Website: macys
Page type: cross-sells
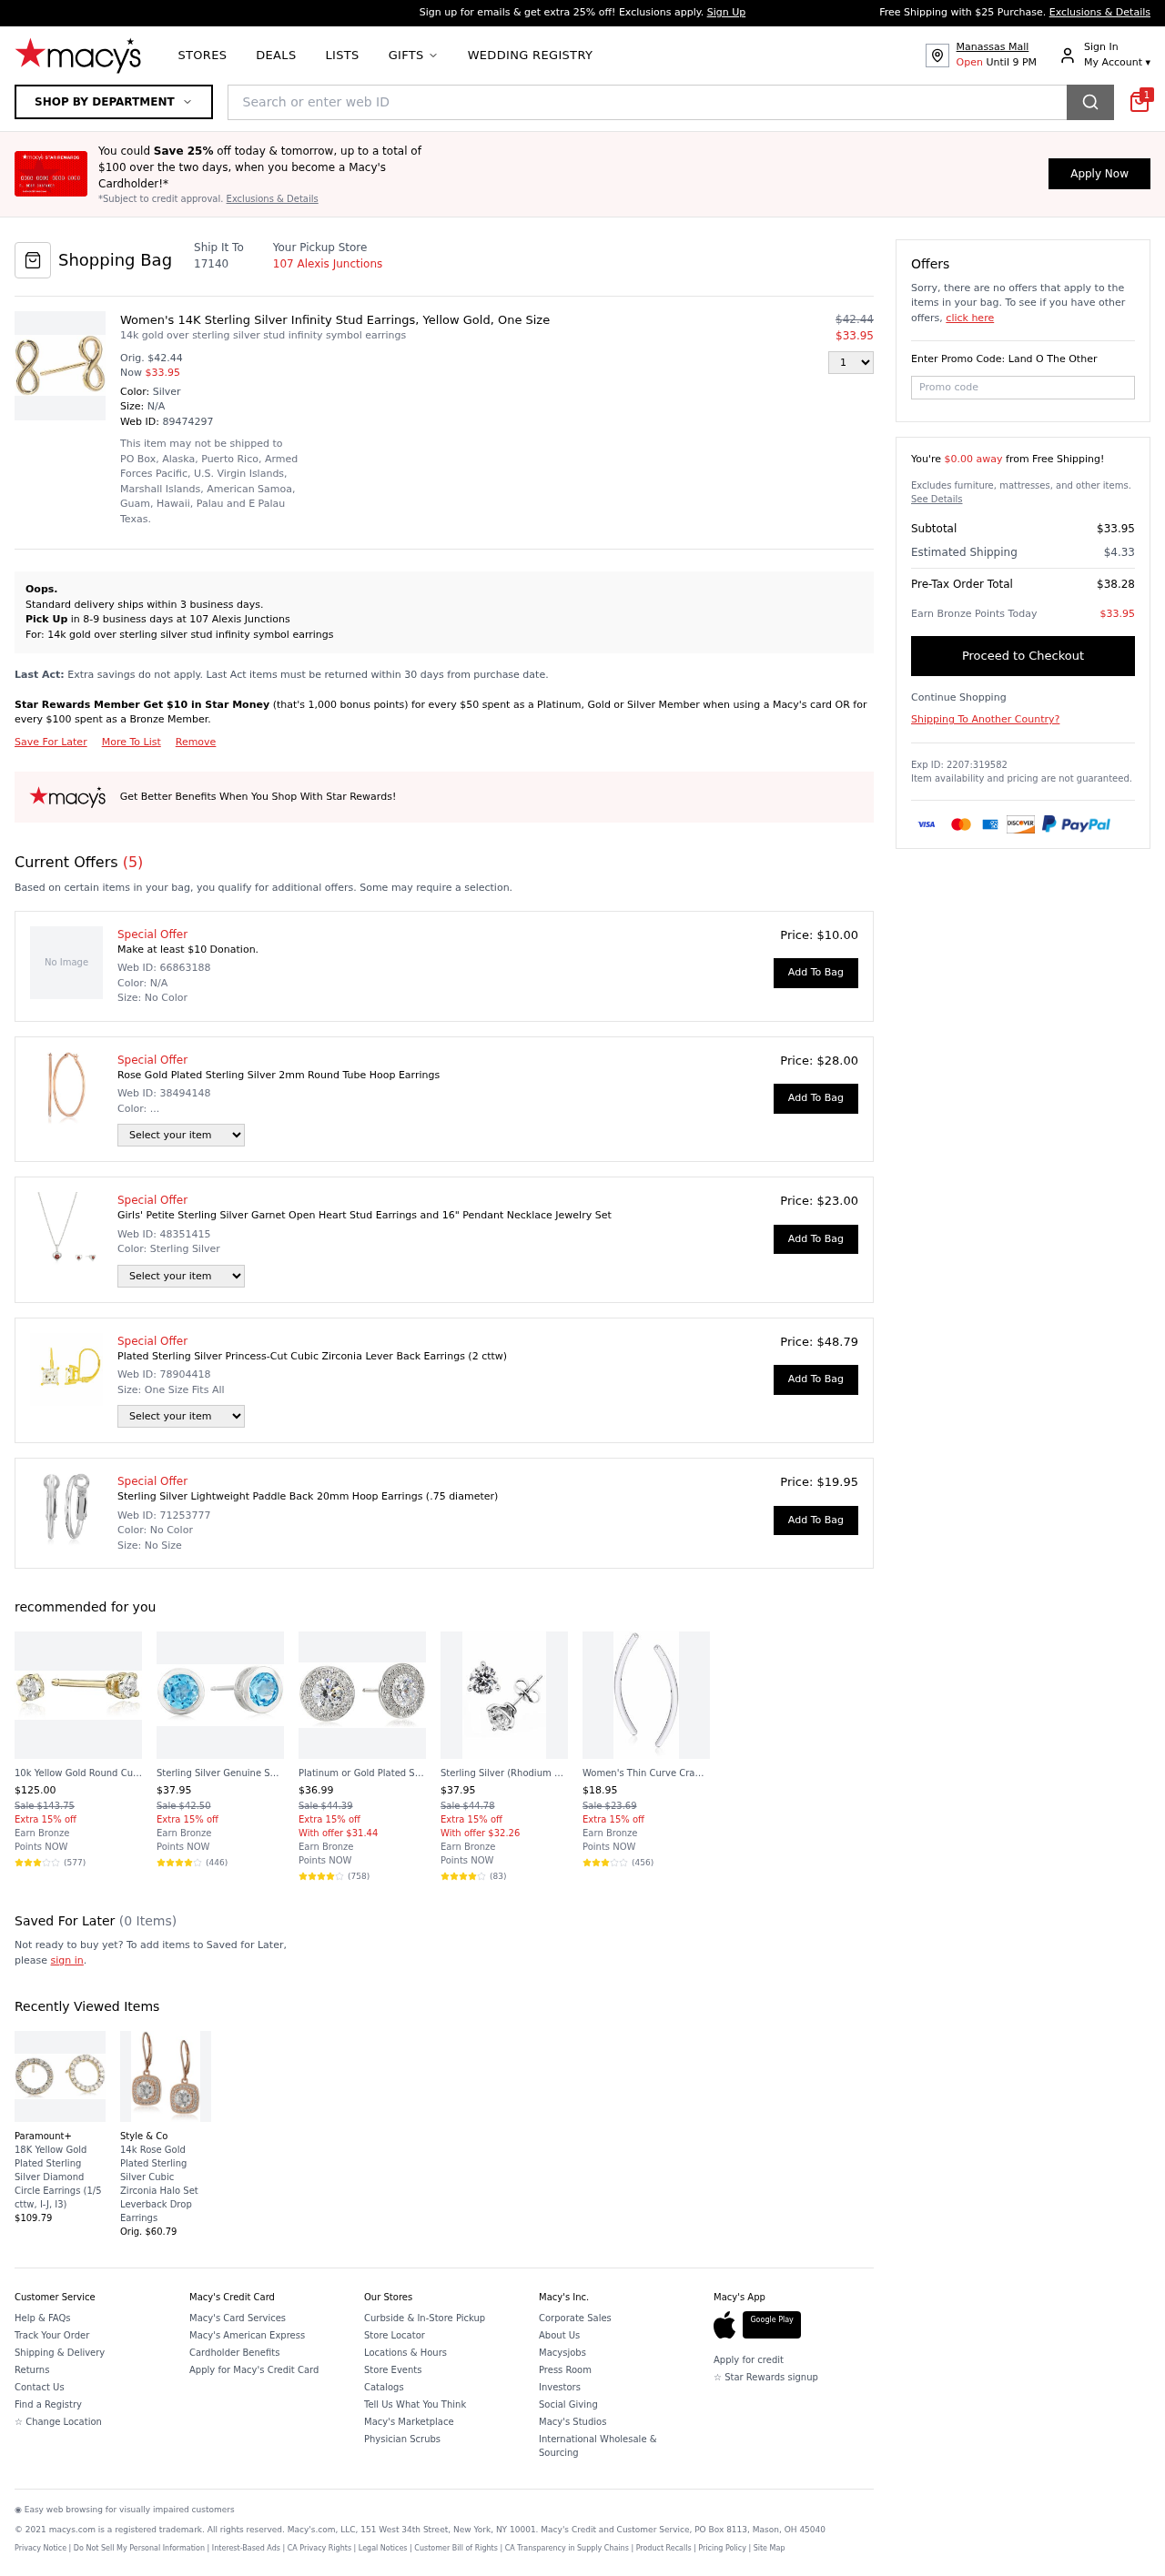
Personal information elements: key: PII_LOCATION1_STREET
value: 107 Alexis Junctions
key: PII_POSTCODE
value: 17140
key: PII_PROMO_CODE
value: VIP3459
Product elements: key: PRODUCT10_NAME
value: Women's Thin Curve Crawler Earrings , Sterling Silver, One Size
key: PRODUCT10_NUM_RATINGS
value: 456
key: PRODUCT10_PRICE
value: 18.95
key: PRODUCT10_RATING
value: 3.7
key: PRODUCT11_NAME
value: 18K Yellow Gold Plated Sterling Silver Diamond Circle Earrings (1/5 cttw, I-J, I3)
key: PRODUCT11_PRICE
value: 109.79
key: PRODUCT12_NAME
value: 14k Rose Gold Plated Sterling Silver Cubic Zirconia Halo Set Leverback Drop Earrings
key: PRODUCT12_PRICE
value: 60.79
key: PRODUCT1_DESC
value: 14k gold over sterling silver stud infinity symbol earrings
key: PRODUCT1_NAME
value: Women's 14K Sterling Silver Infinity Stud Earrings, Yellow Gold, One Size
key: PRODUCT1_PRICE
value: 33.95
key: PRODUCT1_QUANTITY
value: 1
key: PRODUCT2_NAME
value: Rose Gold Plated Sterling Silver 2mm Round Tube Hoop Earrings
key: PRODUCT2_PRICE
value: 28
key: PRODUCT3_NAME
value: Girls' Petite Sterling Silver Garnet Open Heart Stud Earrings and 16" Pendant Necklace Jewelry Set
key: PRODUCT3_PRICE
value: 23
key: PRODUCT4_NAME
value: Plated Sterling Silver Princess-Cut Cubic Zirconia Lever Back Earrings (2 cttw)
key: PRODUCT4_PRICE
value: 48.79
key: PRODUCT5_NAME
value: Sterling Silver Lightweight Paddle Back 20mm Hoop Earrings (.75 diameter)
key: PRODUCT5_PRICE
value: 19.95
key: PRODUCT6_NAME
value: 10k Yellow Gold Round Cut Diamond Stud Earrings (1/10 cttw, J-K Color, I3 Clarity)
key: PRODUCT6_NUM_RATINGS
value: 577
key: PRODUCT6_PRICE
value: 125
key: PRODUCT6_RATING
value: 3.6
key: PRODUCT7_NAME
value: Sterling Silver Genuine Swiss Blue Topaz 5mm Bezel Set December Birthstone Stud Earrings
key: PRODUCT7_NUM_RATINGS
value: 446
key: PRODUCT7_PRICE
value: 37.95
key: PRODUCT7_RATING
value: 4.7
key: PRODUCT8_NAME
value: Platinum or Gold Plated Sterling Silver Round-Cut Swarovski Zirconia Halo Stud Earrings, also Availa
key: PRODUCT8_NUM_RATINGS
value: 758
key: PRODUCT8_PRICE
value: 36.99
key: PRODUCT8_RATING
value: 4.4
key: PRODUCT9_NAME
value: Sterling Silver (Rhodium Plated) Cubic Zirconia Clear Color Round Cut (8mm) Stud Earrings
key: PRODUCT9_NUM_RATINGS
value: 83
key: PRODUCT9_PRICE
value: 37.95
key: PRODUCT9_RATING
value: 4.4
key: PRODUCT1_ORIGINAL_PRICE
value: $42.44
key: PRODUCT6_ORIGINAL_PRICE
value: Sale $143.75
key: PRODUCT7_ORIGINAL_PRICE
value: Sale $42.50
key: PRODUCT8_ORIGINAL_PRICE
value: Sale $44.39
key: PRODUCT9_ORIGINAL_PRICE
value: Sale $44.78
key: PRODUCT10_ORIGINAL_PRICE
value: Sale $23.69
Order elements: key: ORDER_ID
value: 89474297
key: ORDER_NUM_OFFERS
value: (5)
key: ORDER_FREE_SHIPPING_THRESHOLD
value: $0.00 away
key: ORDER_SUBTOTAL
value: $33.95
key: ORDER_SHIPPING_COST
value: $4.33
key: ORDER_TOTAL
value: $38.28
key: ORDER_POINTS_EARNED
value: $33.95
Search elements: key: HEADER_SEARCH
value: Search or enter web ID
Other elements: key: SAVED_NUM_ITEMS
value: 0